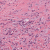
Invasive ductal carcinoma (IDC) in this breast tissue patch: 1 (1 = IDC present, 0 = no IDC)